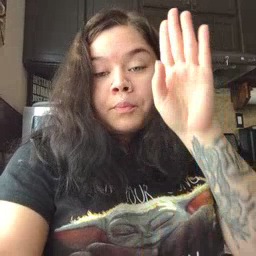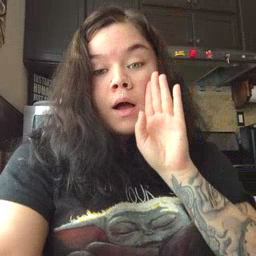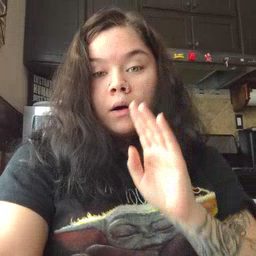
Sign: brown